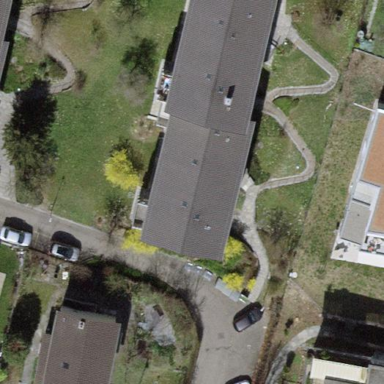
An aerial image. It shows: View of apartment building.